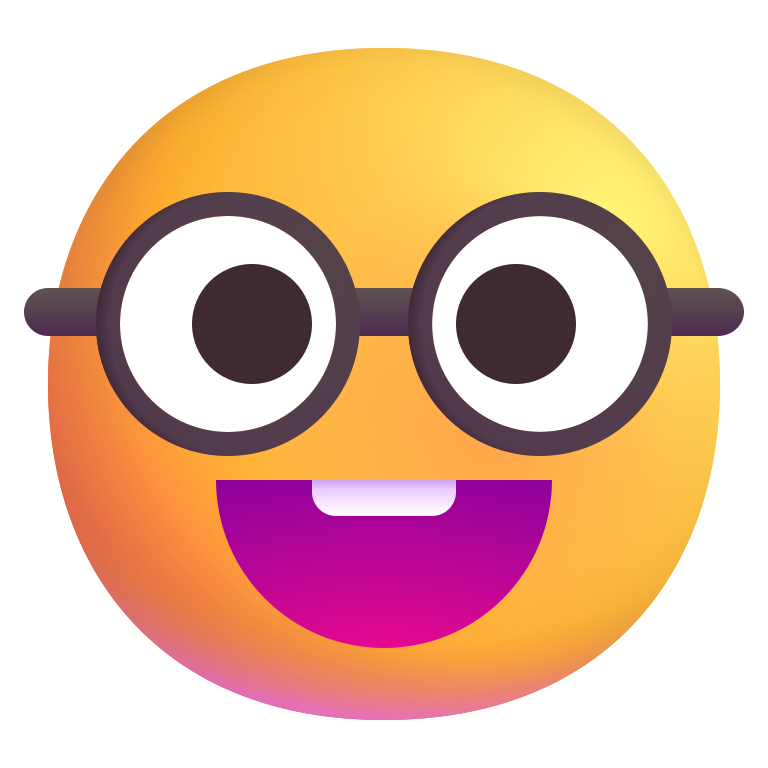
nerd face color